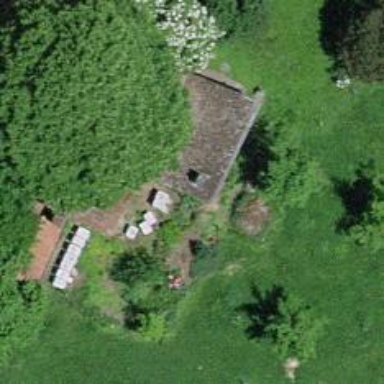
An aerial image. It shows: Shed.